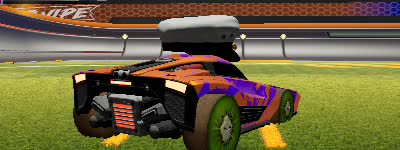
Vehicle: breakout